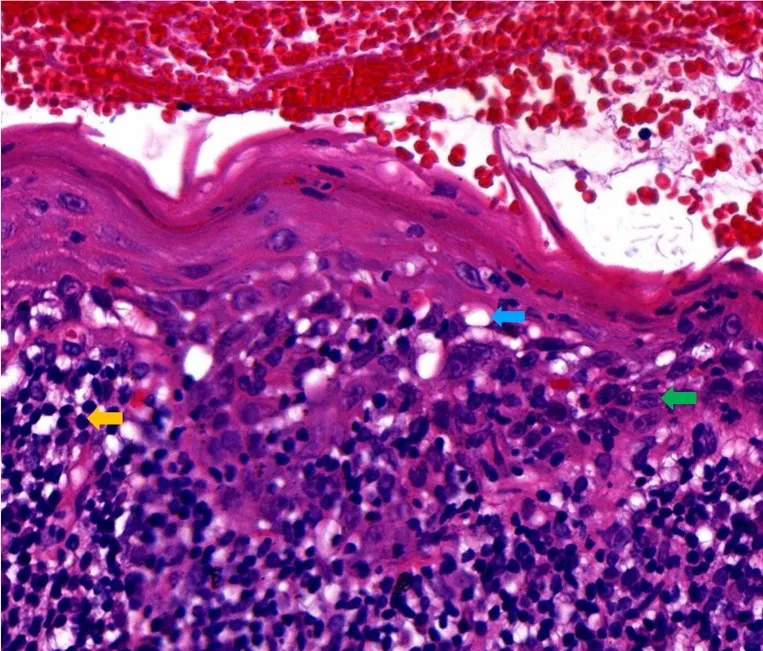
Histopathological features of this patient. Histopathological features for the biopsy taken from the lesions on the left buccal mucosa (H&E staining, original magnification, x200). Blue, green and yellow arrows indicated the vacuolar degeneration, plasma cell and lymphocyte, respectively.
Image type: pathology (h&e)